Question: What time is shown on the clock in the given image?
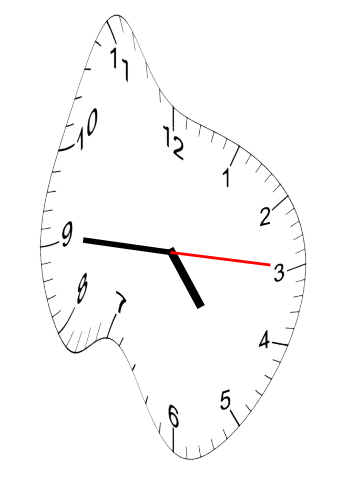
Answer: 04:45:15